Field crop: tomato
Growth stage: 2
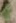
Species: solanum